Field crop: maize
Growth stage: 1
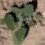
Species: chenopodium